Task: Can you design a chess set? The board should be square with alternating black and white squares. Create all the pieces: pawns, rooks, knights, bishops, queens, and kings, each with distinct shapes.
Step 1015:
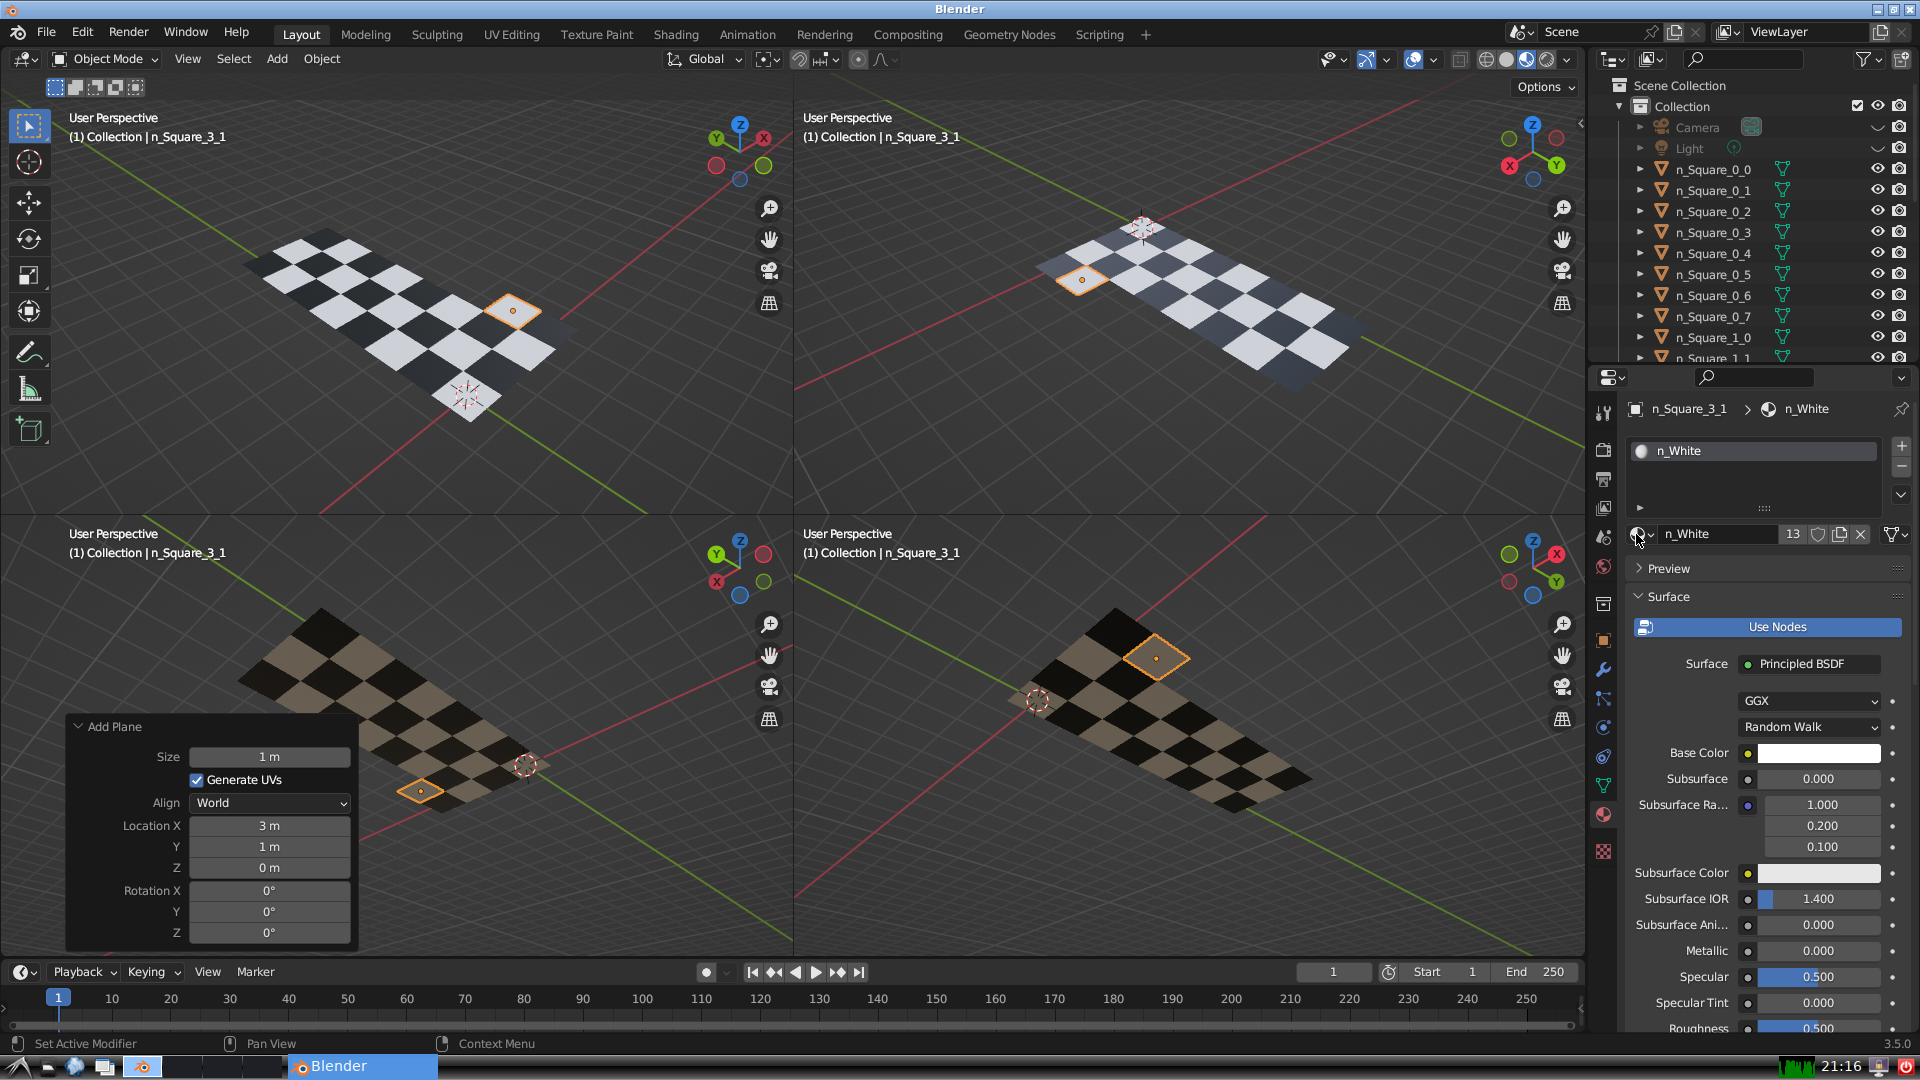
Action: {"mouse_move": [278, 58]}